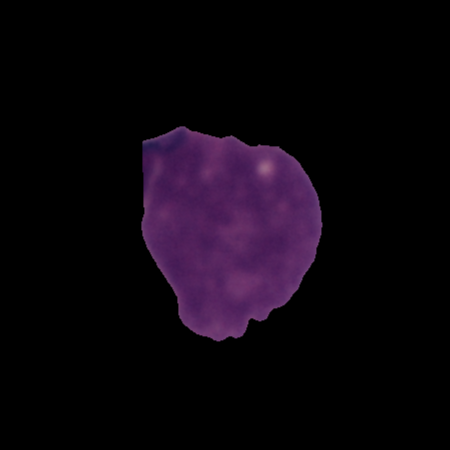
Label: cancer